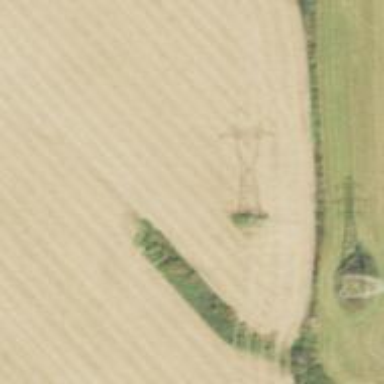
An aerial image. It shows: Lattice structure tower used for power transmission.